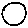
Label: circle